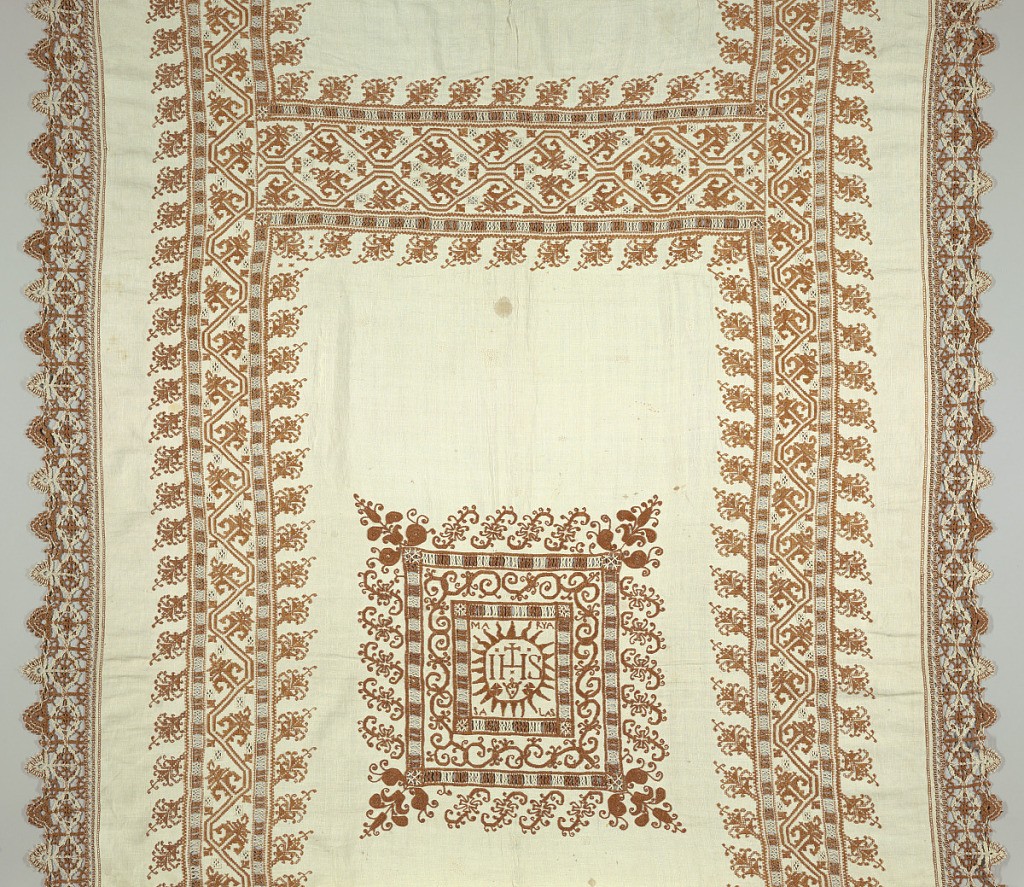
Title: Table cover
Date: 18th century
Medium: linen Technique: embroidered
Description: Oblong panel of hand woven white linen embroidered in brown linen. Trimmed with wide borders of brown and white needle lace. Central square is surrounded by a series of border designs. The outermost border is made up of feather-shaped elements. Moving toward the center, there is a border of drawn and overcast work followed by a border of S-shaped scrolls, and another one of drawn work. In the center is a radiating disc framing a cross, IHS, and a heart. The name "Marya Salas" appears in the square wide borders of stylized leaf and vine pattern at the side. Ends are crossed by a wider border in a similar design.